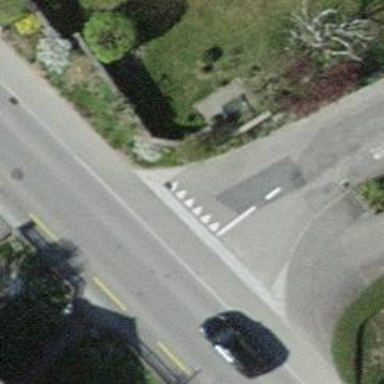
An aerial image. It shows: Road with "give way" sign.